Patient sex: M
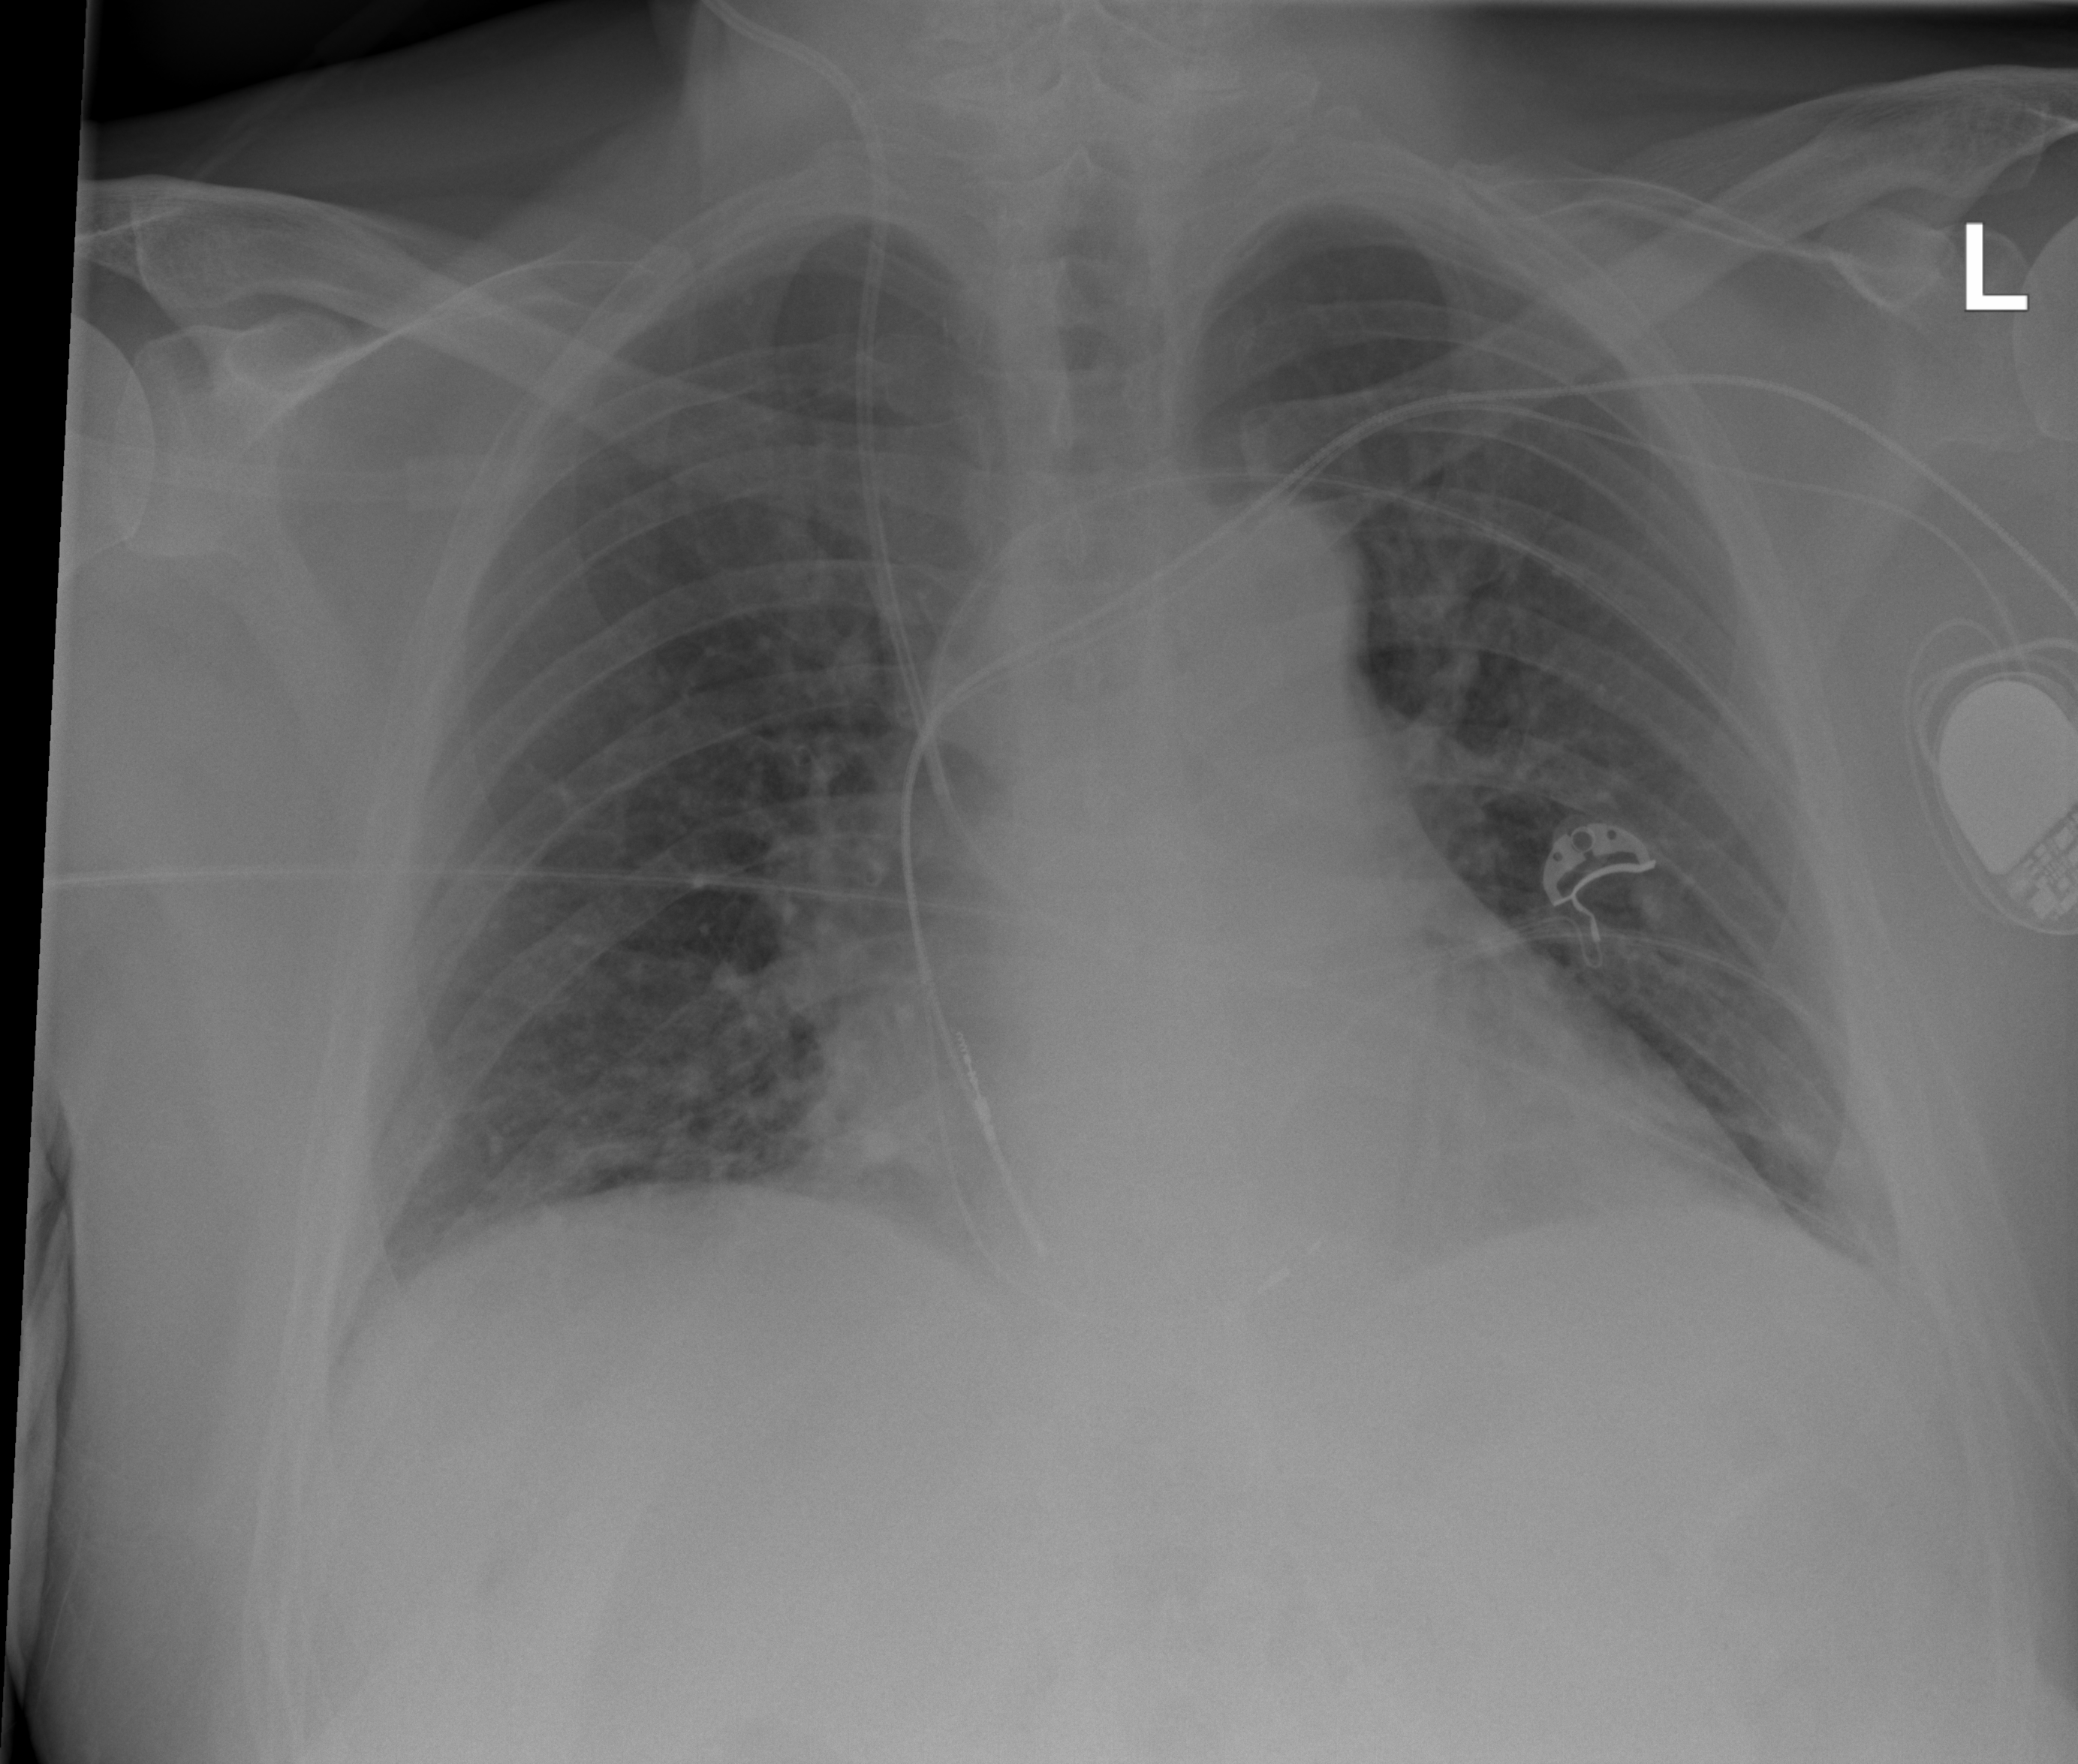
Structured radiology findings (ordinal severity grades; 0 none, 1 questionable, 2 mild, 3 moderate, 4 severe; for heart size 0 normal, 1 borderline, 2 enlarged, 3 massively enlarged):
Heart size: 2
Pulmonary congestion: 0
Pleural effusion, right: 0
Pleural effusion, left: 0
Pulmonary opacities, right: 0
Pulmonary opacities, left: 0
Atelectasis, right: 0
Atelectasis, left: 0